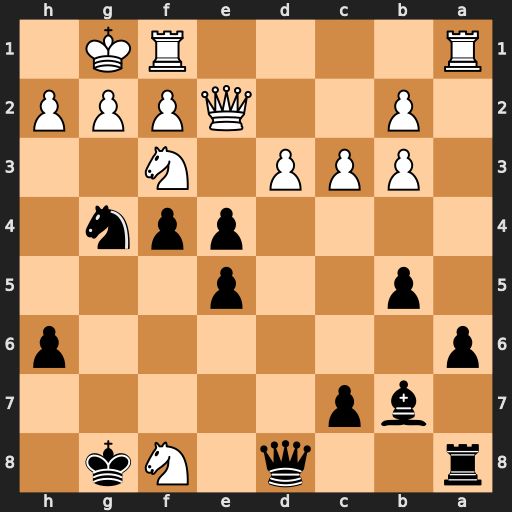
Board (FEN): r2q1Nk1/1bp5/p6p/1p2p3/4ppn1/1PPP1N2/1P2QPPP/R4RK1
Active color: b
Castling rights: -
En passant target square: -
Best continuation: exf3 gxf3 Nxh2 Kxh2 Qh4+